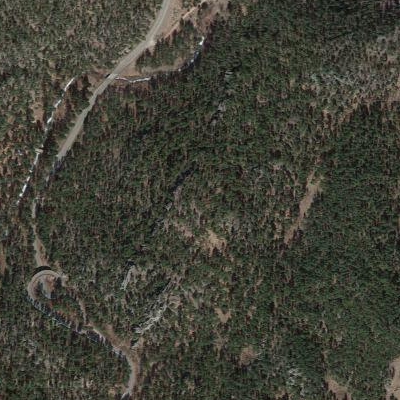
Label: eForest